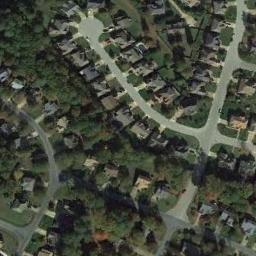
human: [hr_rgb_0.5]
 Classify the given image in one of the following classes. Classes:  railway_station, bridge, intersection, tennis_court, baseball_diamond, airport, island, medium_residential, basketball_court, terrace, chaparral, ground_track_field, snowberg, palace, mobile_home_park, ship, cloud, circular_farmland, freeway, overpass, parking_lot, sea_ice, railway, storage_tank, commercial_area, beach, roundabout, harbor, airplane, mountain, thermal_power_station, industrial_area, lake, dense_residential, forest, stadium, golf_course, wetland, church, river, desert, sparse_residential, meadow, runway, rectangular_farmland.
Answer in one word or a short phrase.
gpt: dense_residential